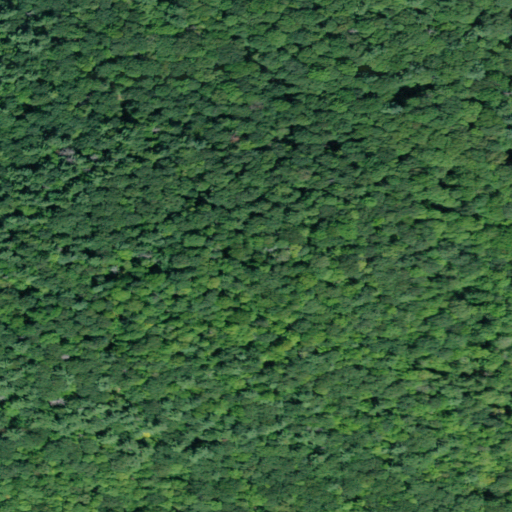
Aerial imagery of mountain in New York named Mount Wellington containing deciduous forest, evergreen forest, and mixed forest